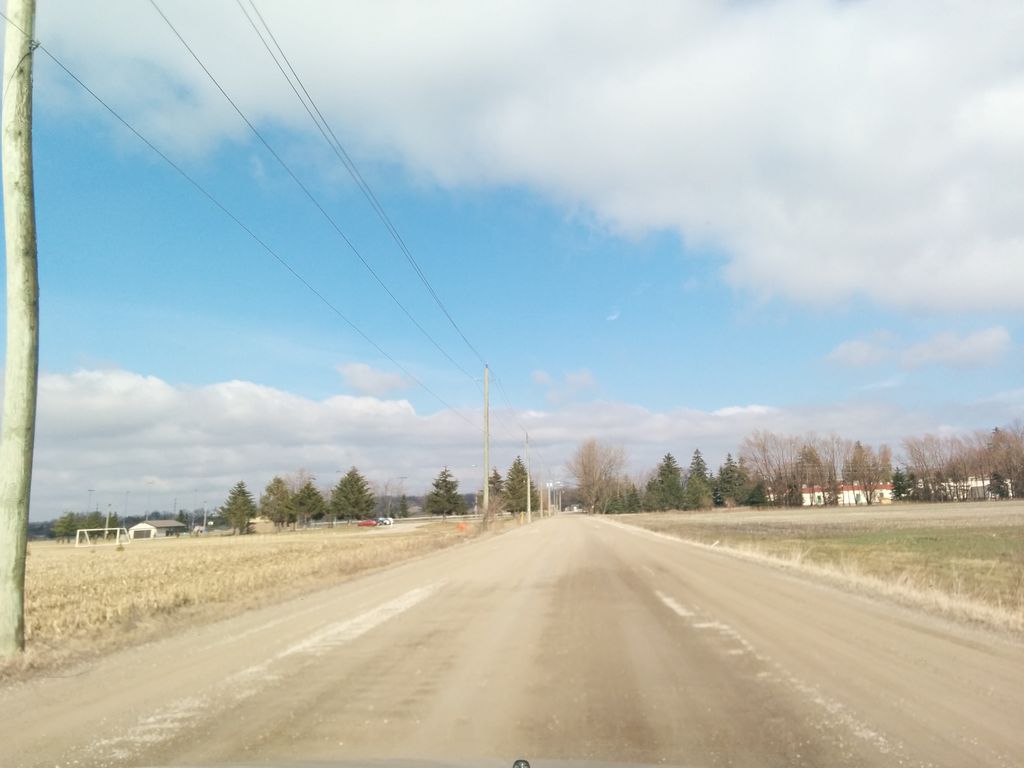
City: kitchener-waterloo